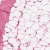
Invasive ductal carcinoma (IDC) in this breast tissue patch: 0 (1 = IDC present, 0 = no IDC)